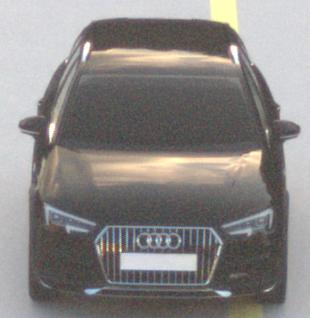
Make: Audi
Model: A4 Allroad 45 TFSI
Detailed model: A4 (B9) allroad
Model produced from: 2019/02
Model produced until: 2019/05
Doors: 5
Color: black
Road condition: dry road
Daytime: sunrise or sunset
Contrast: low contrast